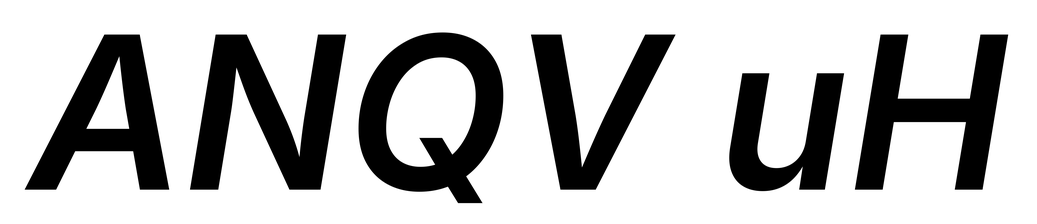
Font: Inter-Italic_SemiBold_Italic